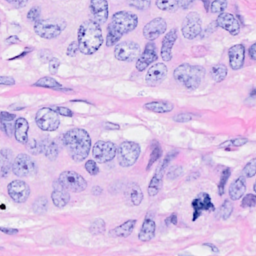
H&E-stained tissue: Breast